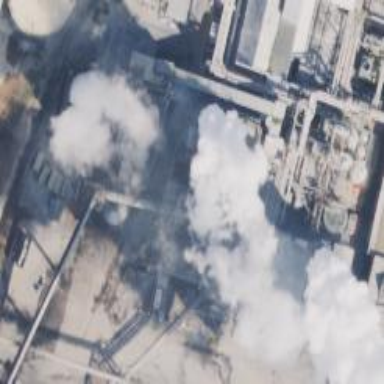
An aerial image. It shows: Power plant.